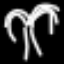
Label: palm tree